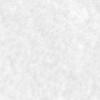
Label: no_change